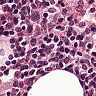
Metastatic tissue present: no